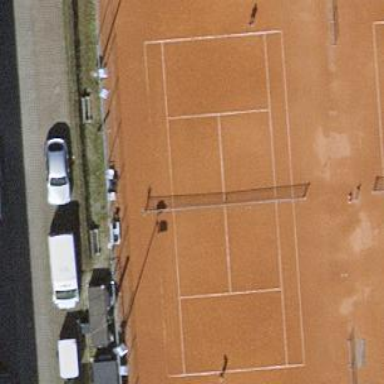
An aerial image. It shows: Tennis court on pitch.